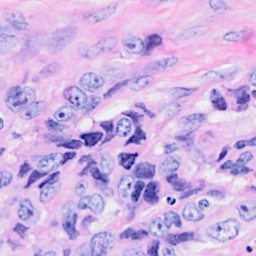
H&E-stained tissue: Breast